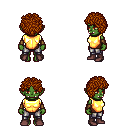
a pixel art fantasy rpg character, female body template, orc, green skin, gold chest armor, metal pants, brunette curly afro hairstyle, leather bracers, maroon shoes, four views (front, back, left, right), 2x2 character sprite sheet, small pixel art, hard edges, no anti-aliasing